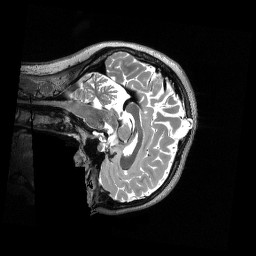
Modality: T2w
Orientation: sagittal
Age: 23
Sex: female
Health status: healthy
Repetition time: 3.2 s
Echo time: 0.563 s